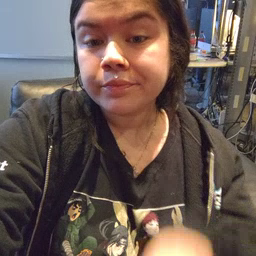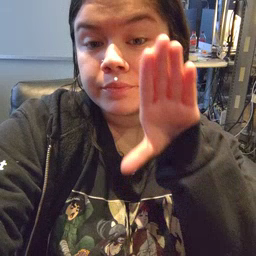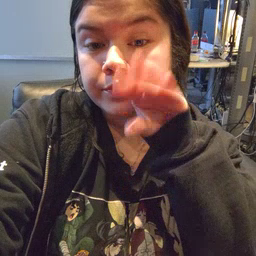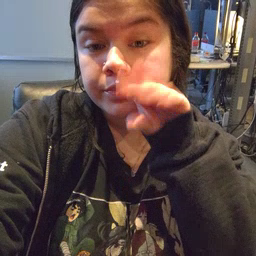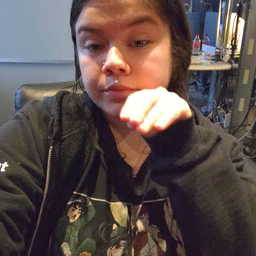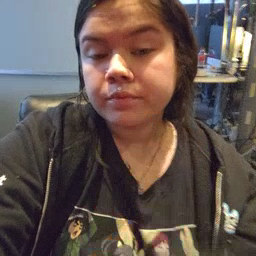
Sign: goose